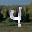
Label: 4